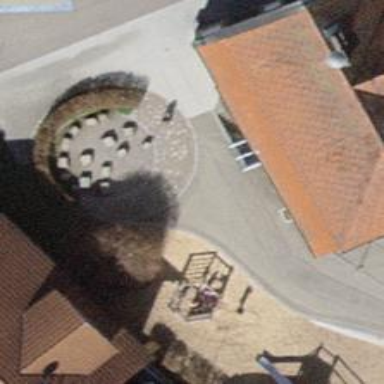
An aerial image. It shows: Playground area for leisure land.